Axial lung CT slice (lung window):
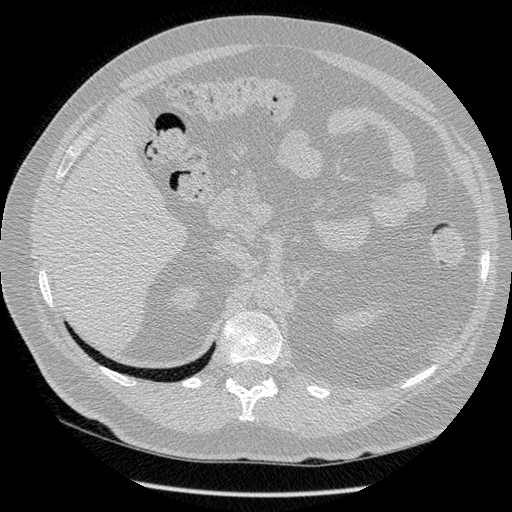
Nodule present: no